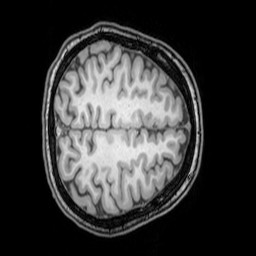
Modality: T1w
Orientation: axial
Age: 24
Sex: female
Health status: healthy
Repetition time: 0.081 s
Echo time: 0.037 s